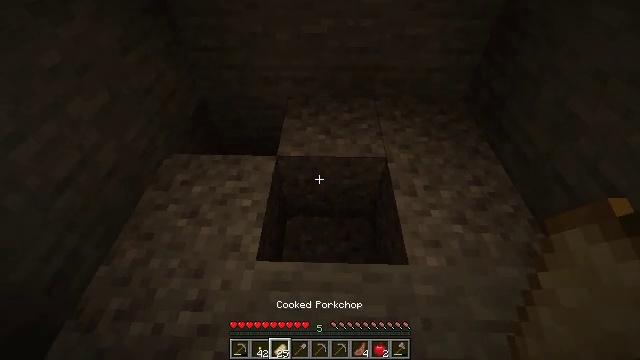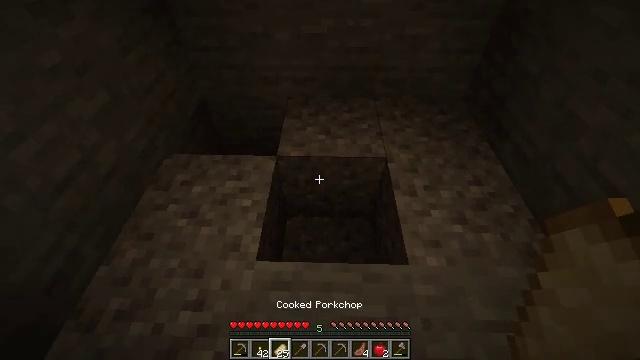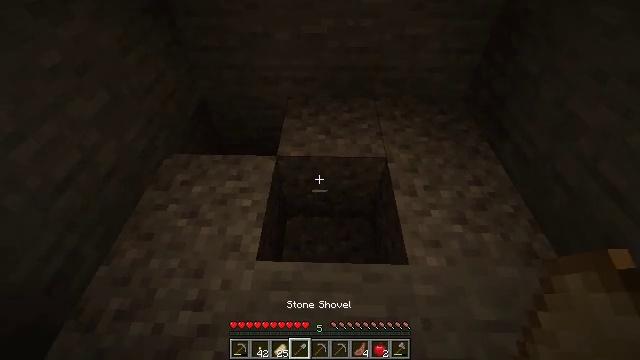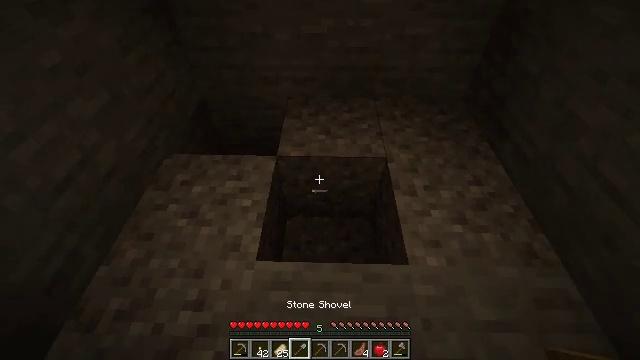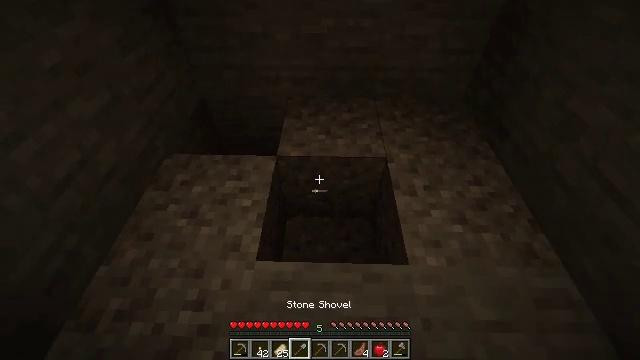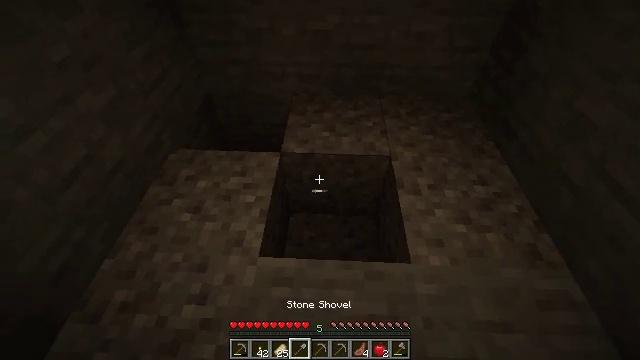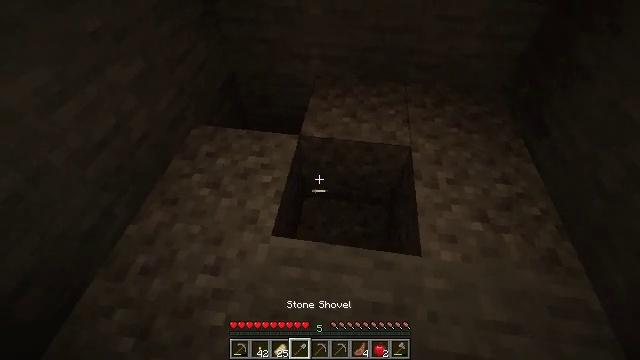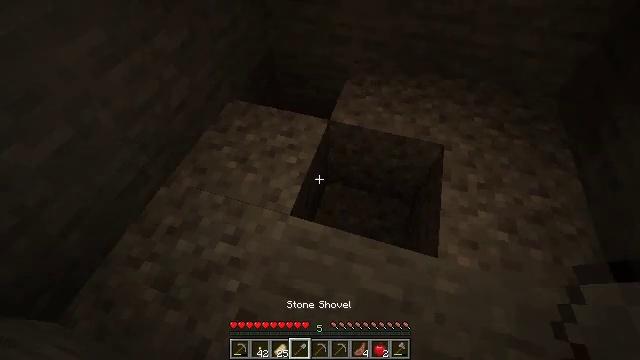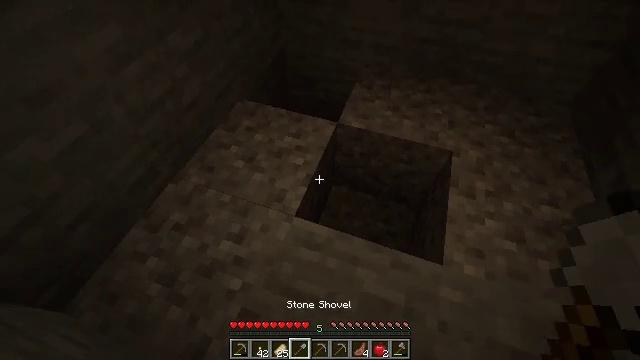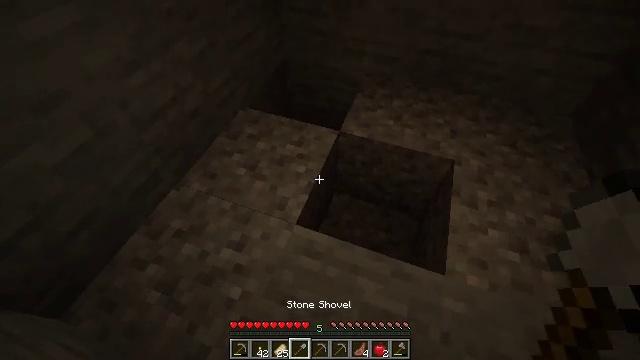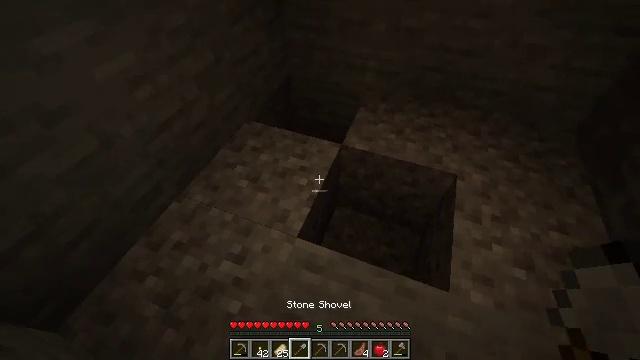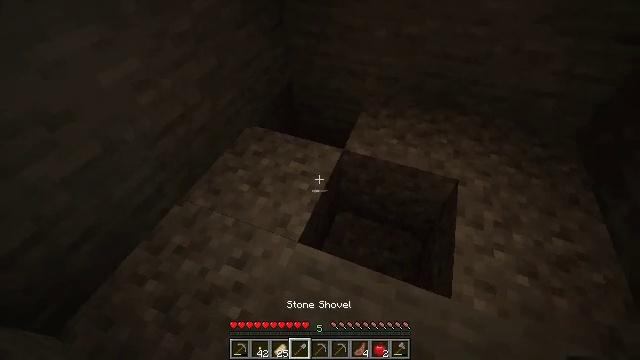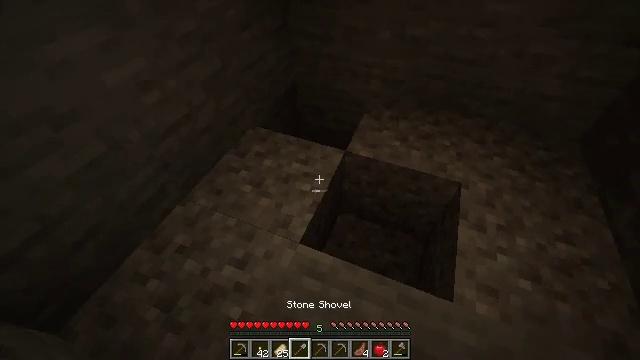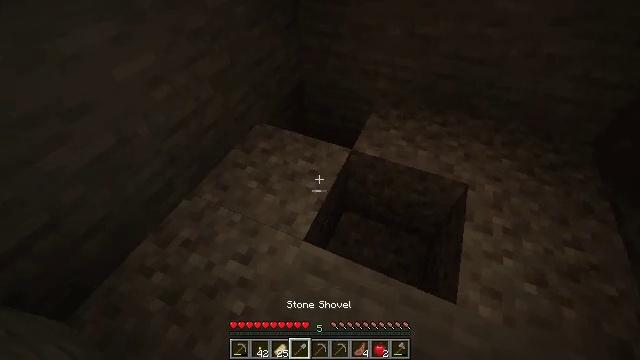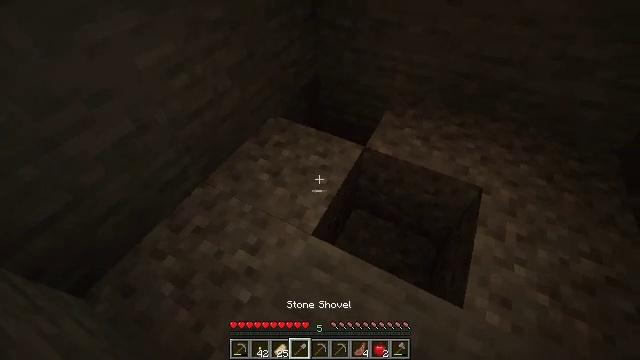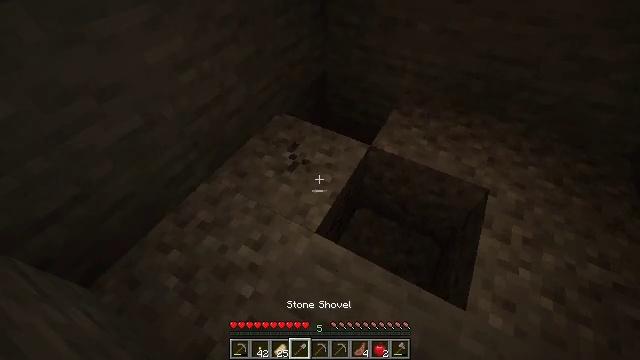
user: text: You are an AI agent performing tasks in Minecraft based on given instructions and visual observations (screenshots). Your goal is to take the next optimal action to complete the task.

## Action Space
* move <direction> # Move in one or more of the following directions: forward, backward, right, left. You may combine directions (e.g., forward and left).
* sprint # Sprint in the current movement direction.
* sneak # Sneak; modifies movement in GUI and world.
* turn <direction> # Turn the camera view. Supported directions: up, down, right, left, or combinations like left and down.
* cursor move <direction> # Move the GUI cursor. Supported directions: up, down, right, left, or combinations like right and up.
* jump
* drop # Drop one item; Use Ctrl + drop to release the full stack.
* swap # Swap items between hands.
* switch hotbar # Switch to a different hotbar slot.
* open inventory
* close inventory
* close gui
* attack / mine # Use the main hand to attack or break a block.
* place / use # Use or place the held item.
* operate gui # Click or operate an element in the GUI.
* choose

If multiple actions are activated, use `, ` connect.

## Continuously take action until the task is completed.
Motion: motion action
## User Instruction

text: Dig through gravel to clear a path.
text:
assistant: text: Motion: no_op
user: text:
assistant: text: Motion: no_op
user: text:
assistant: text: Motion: no_op
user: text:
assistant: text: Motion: no_op
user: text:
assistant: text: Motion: turn left
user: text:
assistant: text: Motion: turn left and down
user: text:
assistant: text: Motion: turn left and down
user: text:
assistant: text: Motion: turn left
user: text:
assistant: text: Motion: turn up
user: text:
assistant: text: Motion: turn up
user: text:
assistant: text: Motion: turn up
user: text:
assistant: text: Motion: no_op
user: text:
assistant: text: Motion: turn left
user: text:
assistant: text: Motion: turn left and down
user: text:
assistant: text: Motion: turn left, attack / mine
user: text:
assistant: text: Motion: attack / mine
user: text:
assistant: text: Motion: attack / mine
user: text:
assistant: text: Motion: attack / mine
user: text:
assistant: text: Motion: attack / mine
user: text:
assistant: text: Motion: attack / mine
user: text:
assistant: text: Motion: attack / mine
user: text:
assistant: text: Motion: turn right, attack / mine
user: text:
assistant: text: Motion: turn right and up, attack / mine
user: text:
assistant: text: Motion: turn right and up, attack / mine
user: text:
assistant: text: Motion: turn right and up, attack / mine
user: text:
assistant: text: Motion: turn right and up, attack / mine
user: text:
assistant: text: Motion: turn right, attack / mine
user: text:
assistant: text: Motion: attack / mine
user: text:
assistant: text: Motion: attack / mine
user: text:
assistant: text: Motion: attack / mine